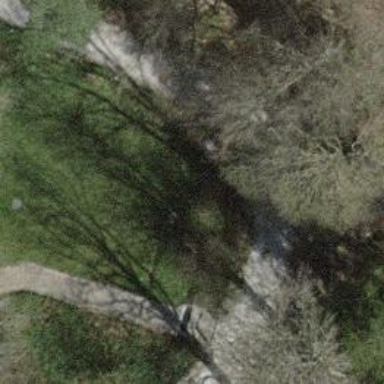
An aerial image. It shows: Brown bench in the vicinity.